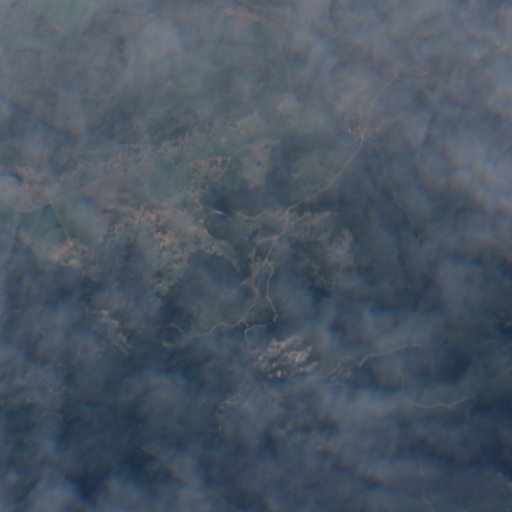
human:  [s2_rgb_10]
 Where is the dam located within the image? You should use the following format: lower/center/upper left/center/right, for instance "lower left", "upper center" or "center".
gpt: The dam is located in the center of the image.
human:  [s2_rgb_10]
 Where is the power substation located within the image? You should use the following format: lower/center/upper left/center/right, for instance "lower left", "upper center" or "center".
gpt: The power substation is located in the upper right of the image.
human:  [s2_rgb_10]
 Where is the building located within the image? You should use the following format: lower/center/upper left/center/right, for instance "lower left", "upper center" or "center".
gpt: There is no building in the image.